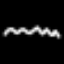
Label: squiggle